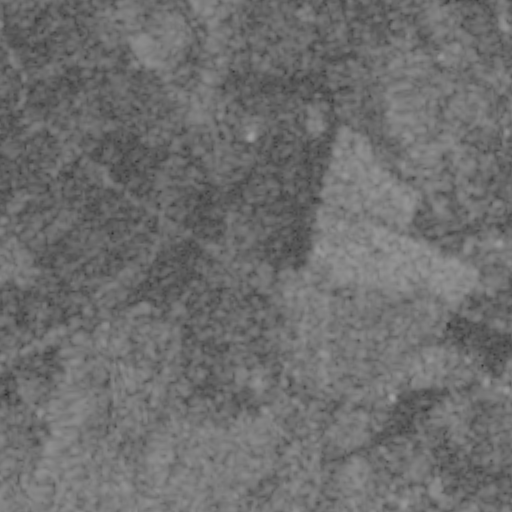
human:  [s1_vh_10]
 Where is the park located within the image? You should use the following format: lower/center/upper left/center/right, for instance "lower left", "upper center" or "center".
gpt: The park is located in the upper right of the image.
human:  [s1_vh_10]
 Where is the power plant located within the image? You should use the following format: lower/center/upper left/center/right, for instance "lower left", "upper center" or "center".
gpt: There is no power plant in the image.

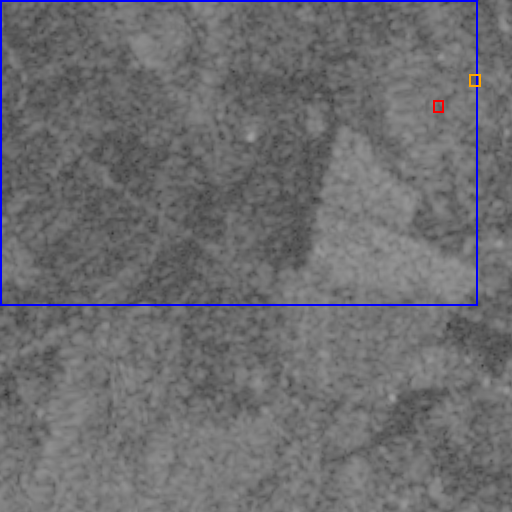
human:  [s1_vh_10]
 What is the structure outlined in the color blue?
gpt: The structure outlined in blue is a crop field.
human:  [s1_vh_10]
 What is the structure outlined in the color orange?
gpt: The structure outlined in orange is a park.
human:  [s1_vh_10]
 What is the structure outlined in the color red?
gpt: The structure outlined in red is a parking lot.
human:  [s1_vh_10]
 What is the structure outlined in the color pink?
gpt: There is no pink outline.